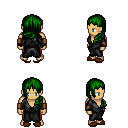
a pixel art fantasy rpg character, male body template, human, tanned skin, gray robe, red pants, green left-swept hairstyle, leather bracers, brown slippers, four views (front, back, left, right), 2x2 character sprite sheet, small pixel art, hard edges, no anti-aliasing